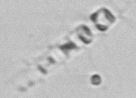
Label: Chaetoceros